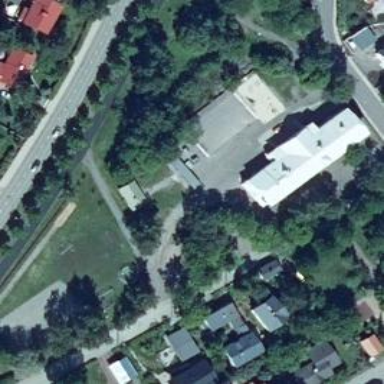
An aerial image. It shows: School.